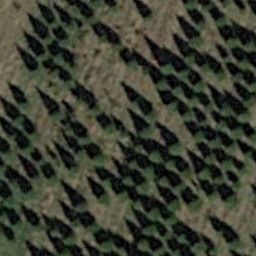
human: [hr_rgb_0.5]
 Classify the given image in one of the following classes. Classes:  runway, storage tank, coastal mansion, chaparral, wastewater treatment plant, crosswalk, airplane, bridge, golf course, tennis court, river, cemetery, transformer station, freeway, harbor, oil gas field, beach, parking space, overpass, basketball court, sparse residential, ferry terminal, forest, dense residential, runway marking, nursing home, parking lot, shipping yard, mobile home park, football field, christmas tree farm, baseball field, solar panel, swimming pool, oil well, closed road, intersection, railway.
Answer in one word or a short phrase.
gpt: christmas tree farm